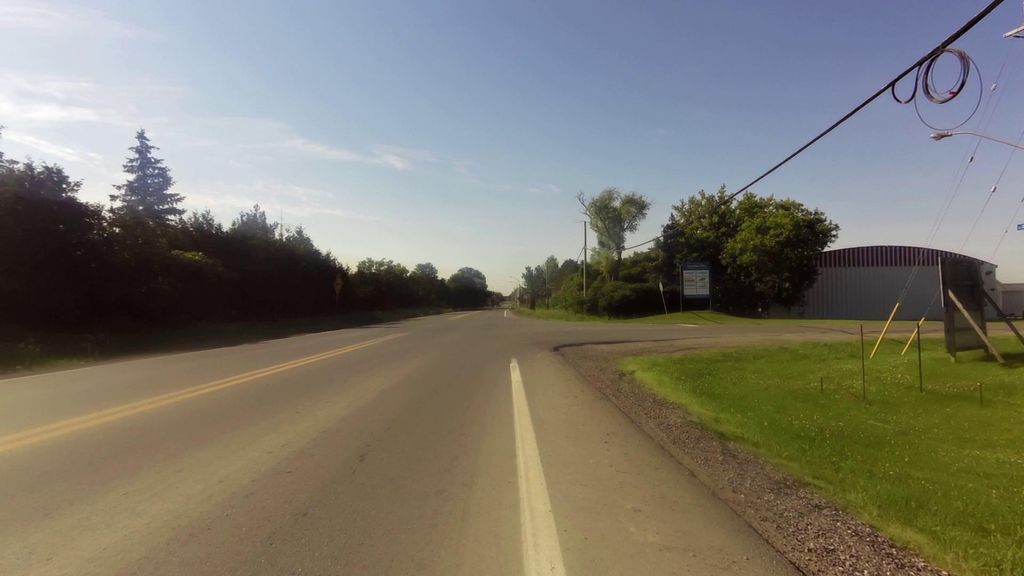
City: ottawa-gatineau